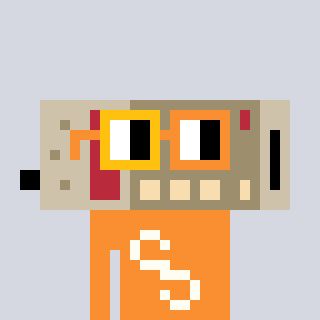
a pixel art character with square yellow and orange glasses, a cordless phone-shaped head and a orange-colored body on a cool background